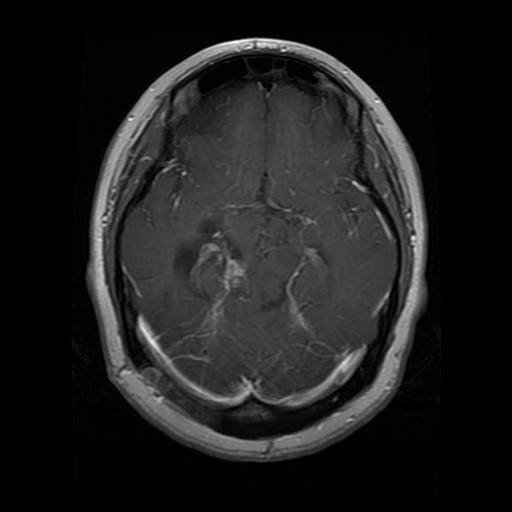
Label: glioma